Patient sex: M
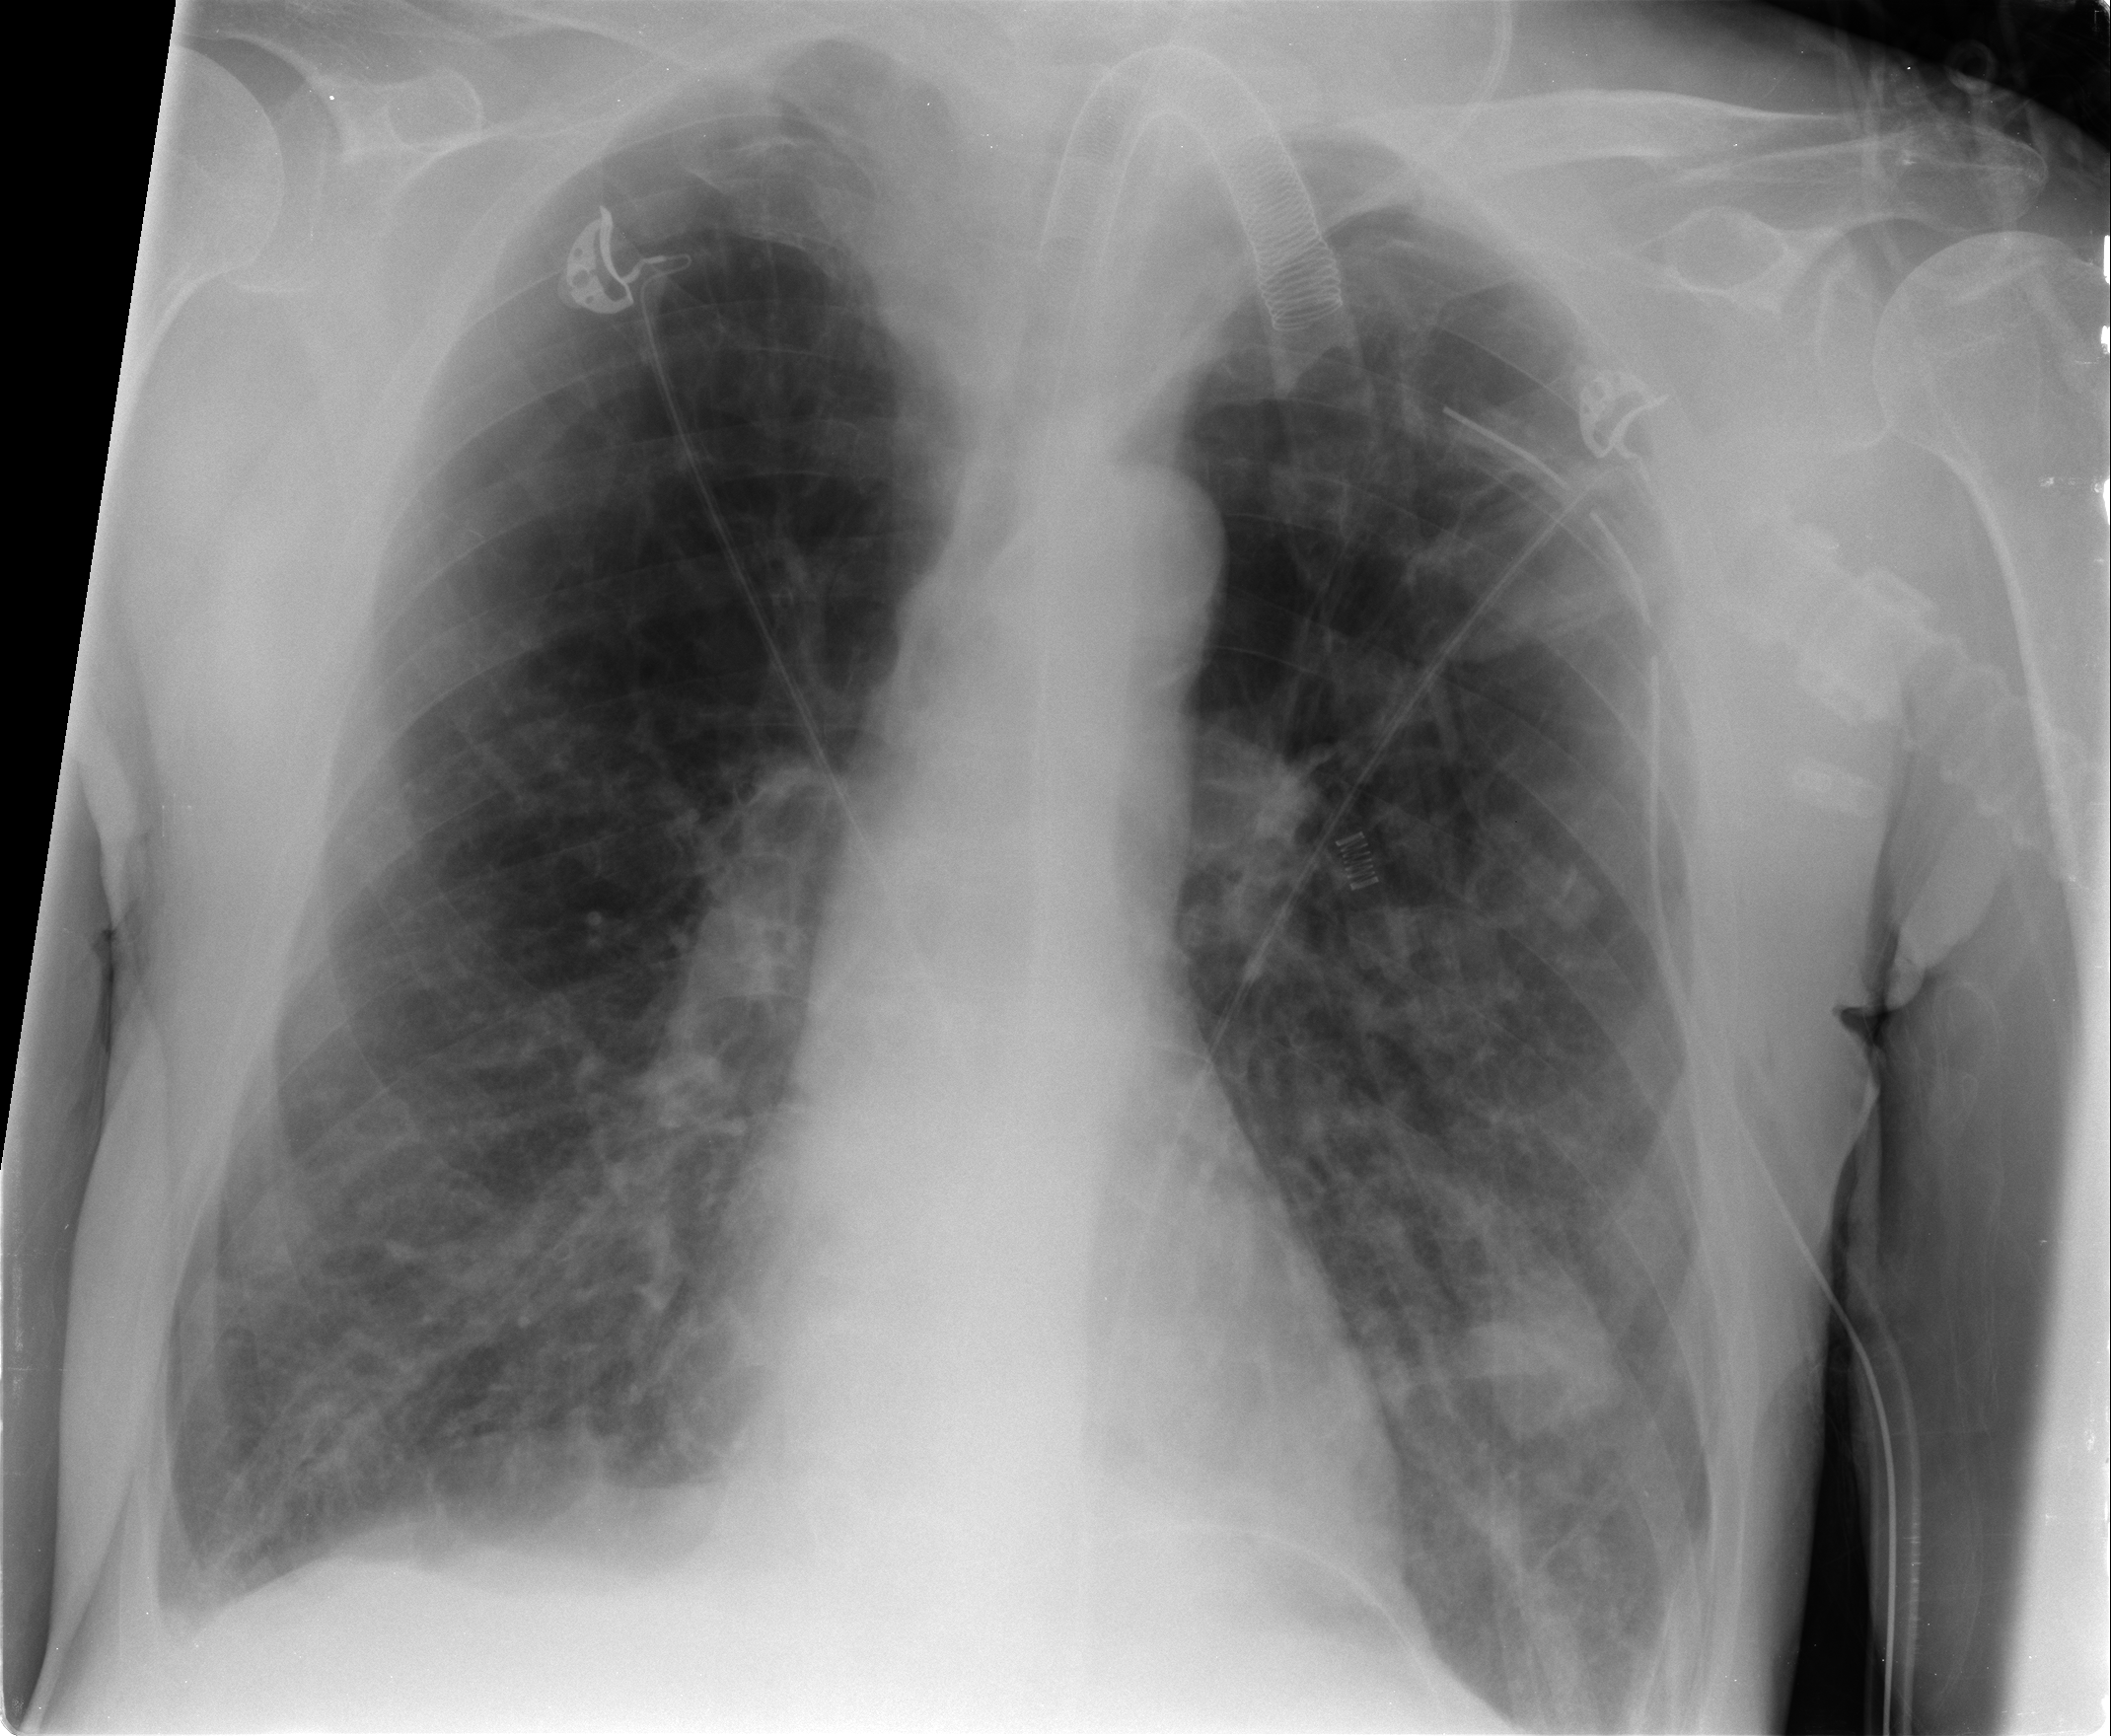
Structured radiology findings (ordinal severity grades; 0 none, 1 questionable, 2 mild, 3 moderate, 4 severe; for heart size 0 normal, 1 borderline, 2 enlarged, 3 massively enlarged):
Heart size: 0
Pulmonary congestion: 2
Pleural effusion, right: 1
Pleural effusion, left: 0
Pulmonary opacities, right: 2
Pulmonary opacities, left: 2
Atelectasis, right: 2
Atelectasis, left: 0